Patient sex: M
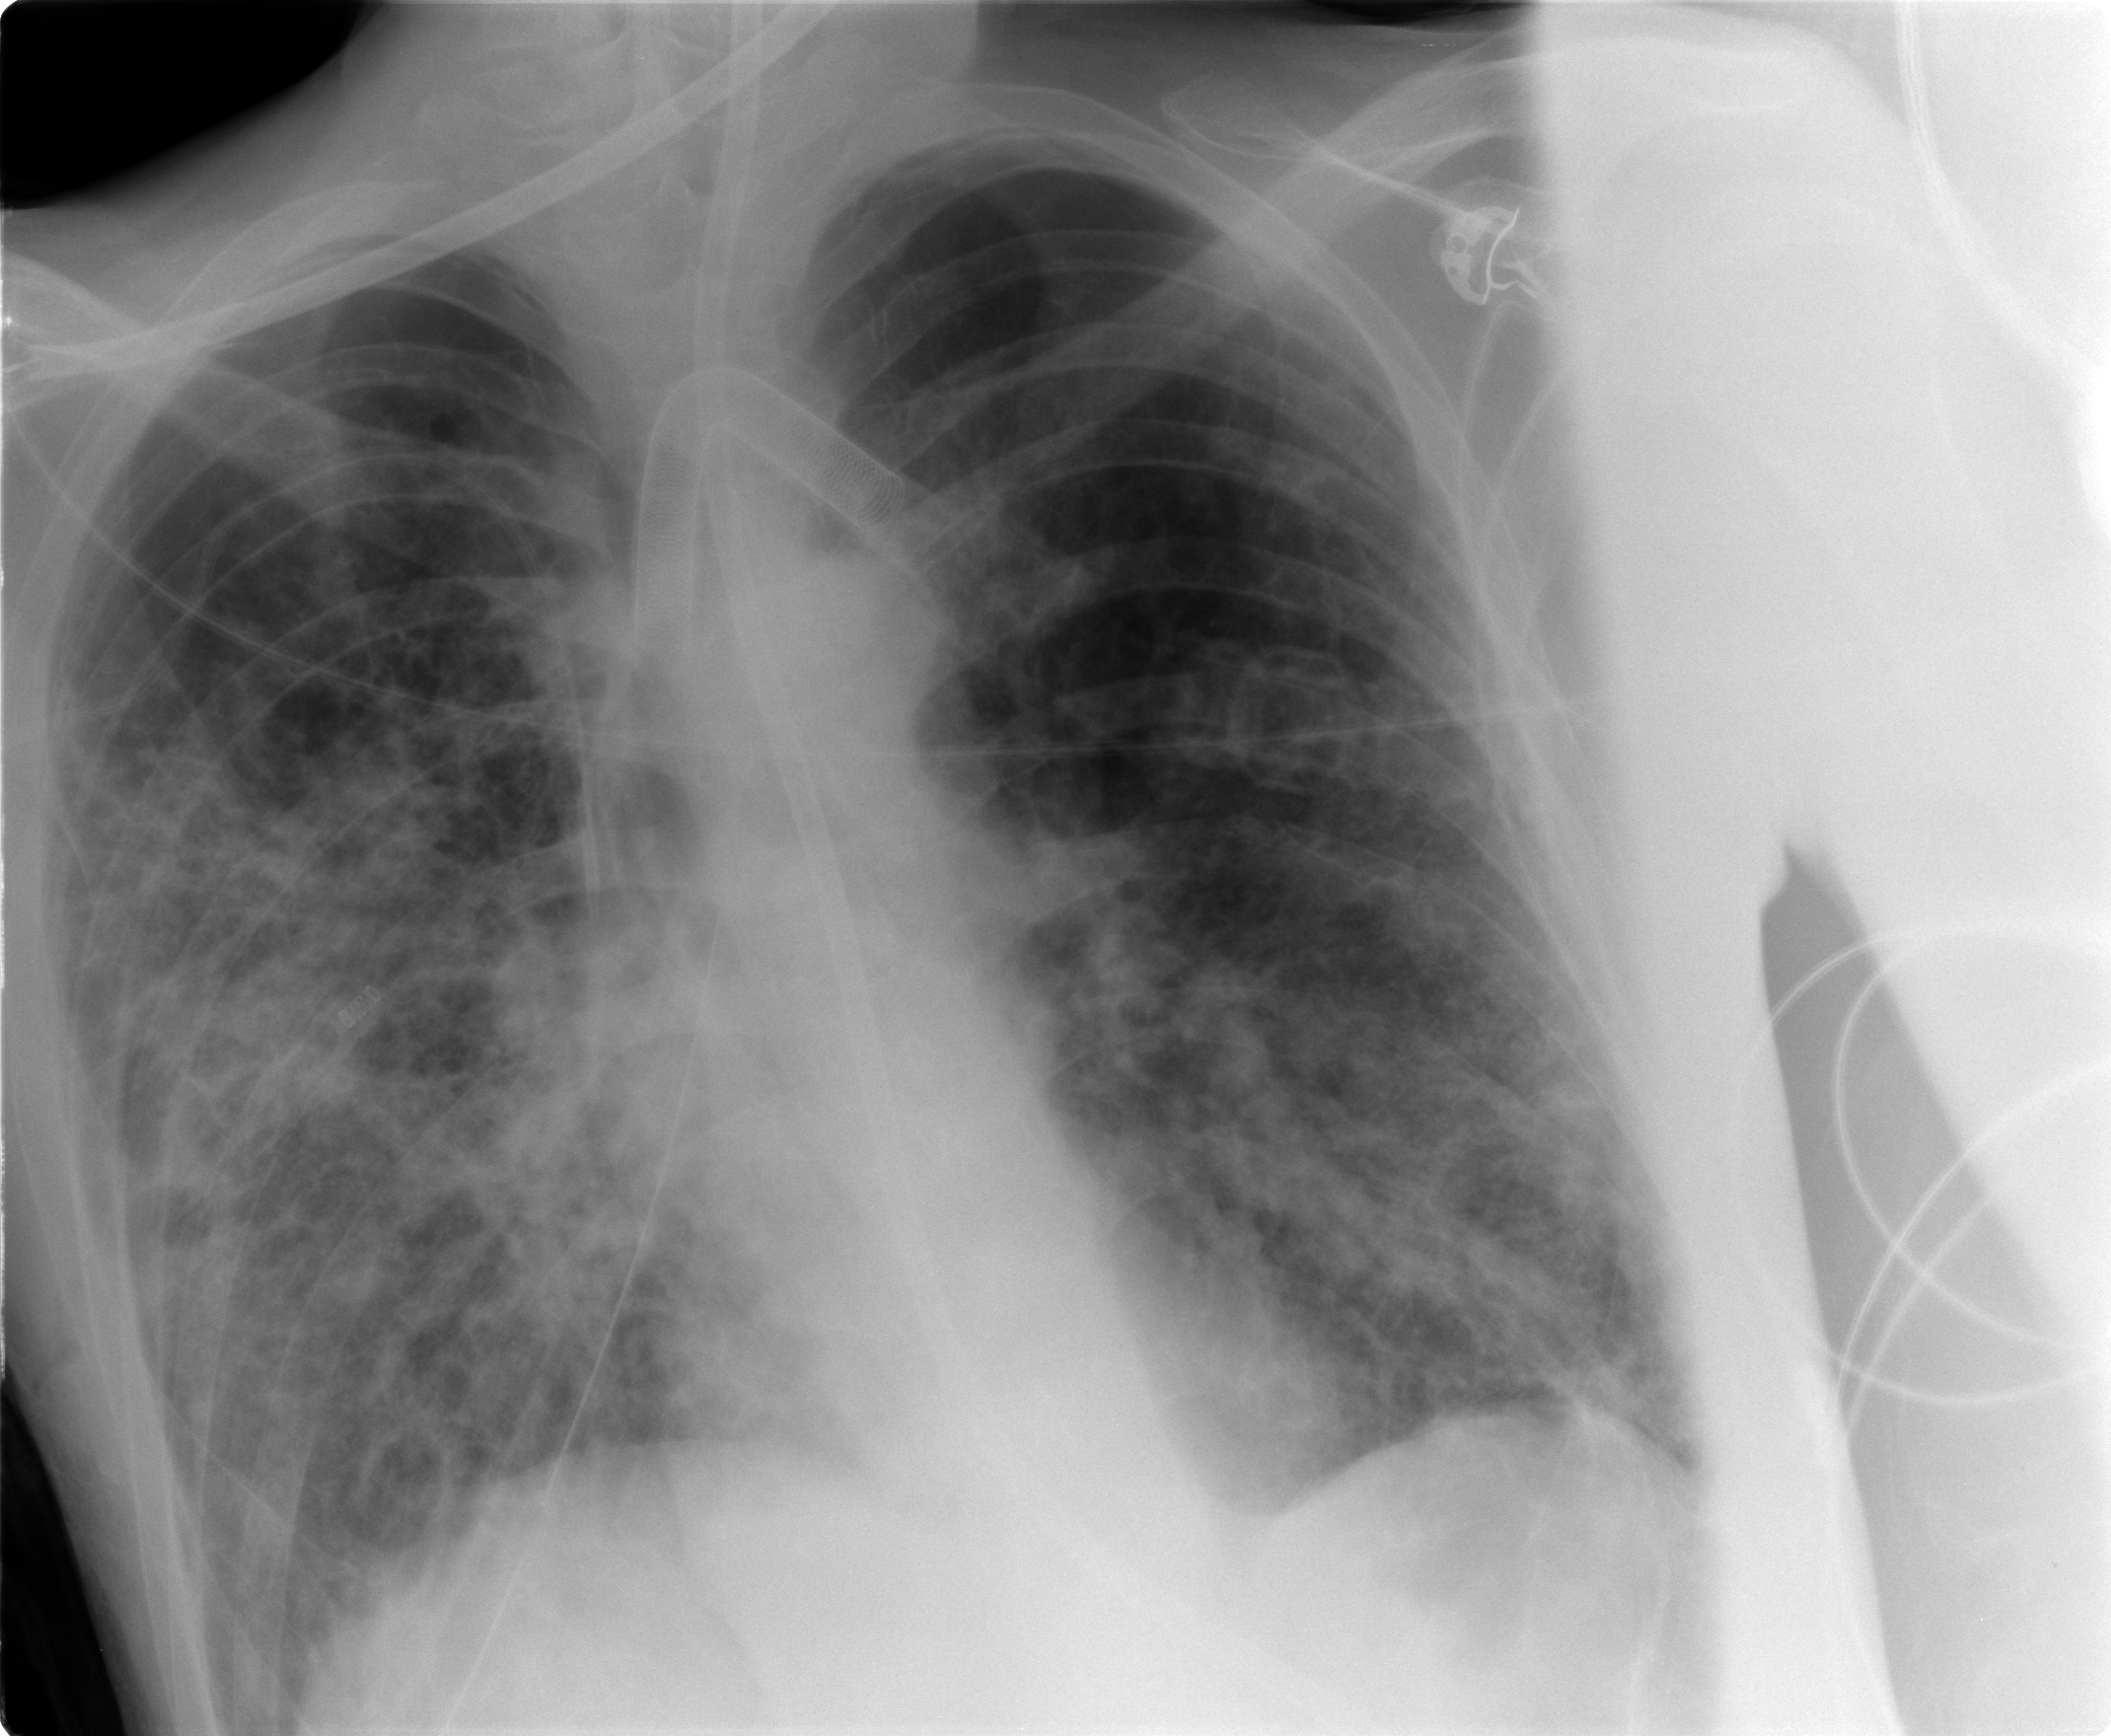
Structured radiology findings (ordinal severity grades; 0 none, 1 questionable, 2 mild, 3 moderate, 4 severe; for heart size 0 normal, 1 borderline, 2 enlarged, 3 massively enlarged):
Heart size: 0
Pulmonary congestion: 0
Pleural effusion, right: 0
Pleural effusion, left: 0
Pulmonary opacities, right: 3
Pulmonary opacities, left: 2
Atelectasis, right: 2
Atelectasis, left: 2